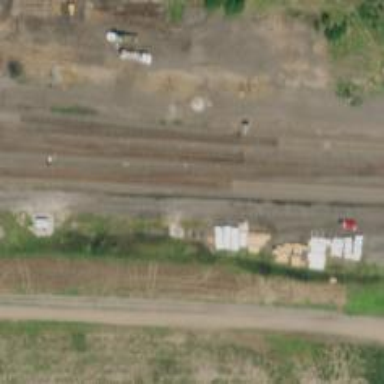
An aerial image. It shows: Junction on the railway.